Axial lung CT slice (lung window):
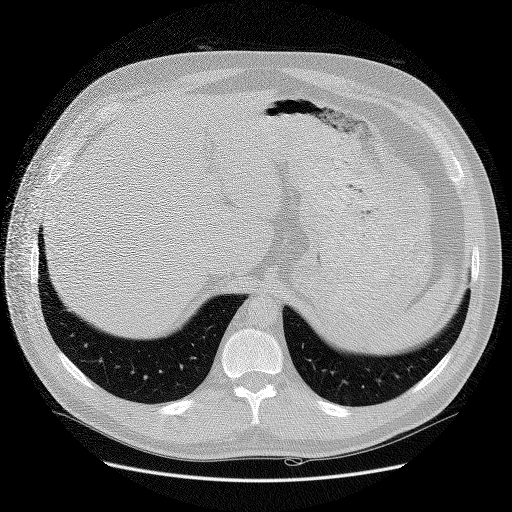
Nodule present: no